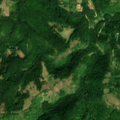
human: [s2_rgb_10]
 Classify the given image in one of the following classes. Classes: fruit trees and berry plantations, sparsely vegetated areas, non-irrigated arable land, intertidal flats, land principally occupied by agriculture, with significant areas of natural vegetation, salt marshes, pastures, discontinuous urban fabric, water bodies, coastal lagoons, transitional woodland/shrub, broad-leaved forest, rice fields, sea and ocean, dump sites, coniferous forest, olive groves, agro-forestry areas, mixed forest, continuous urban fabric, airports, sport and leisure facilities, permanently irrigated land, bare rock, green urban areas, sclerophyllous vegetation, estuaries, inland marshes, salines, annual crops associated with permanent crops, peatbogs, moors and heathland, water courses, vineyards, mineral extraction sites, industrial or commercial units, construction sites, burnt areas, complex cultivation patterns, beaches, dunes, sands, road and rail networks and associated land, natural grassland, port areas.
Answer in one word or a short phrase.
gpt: complex cultivation patterns, land principally occupied by agriculture, with significant areas of natural vegetation, broad-leaved forest